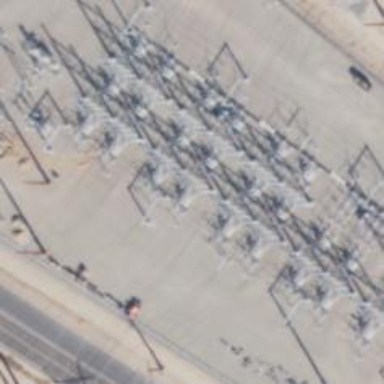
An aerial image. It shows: Switch used for power control.